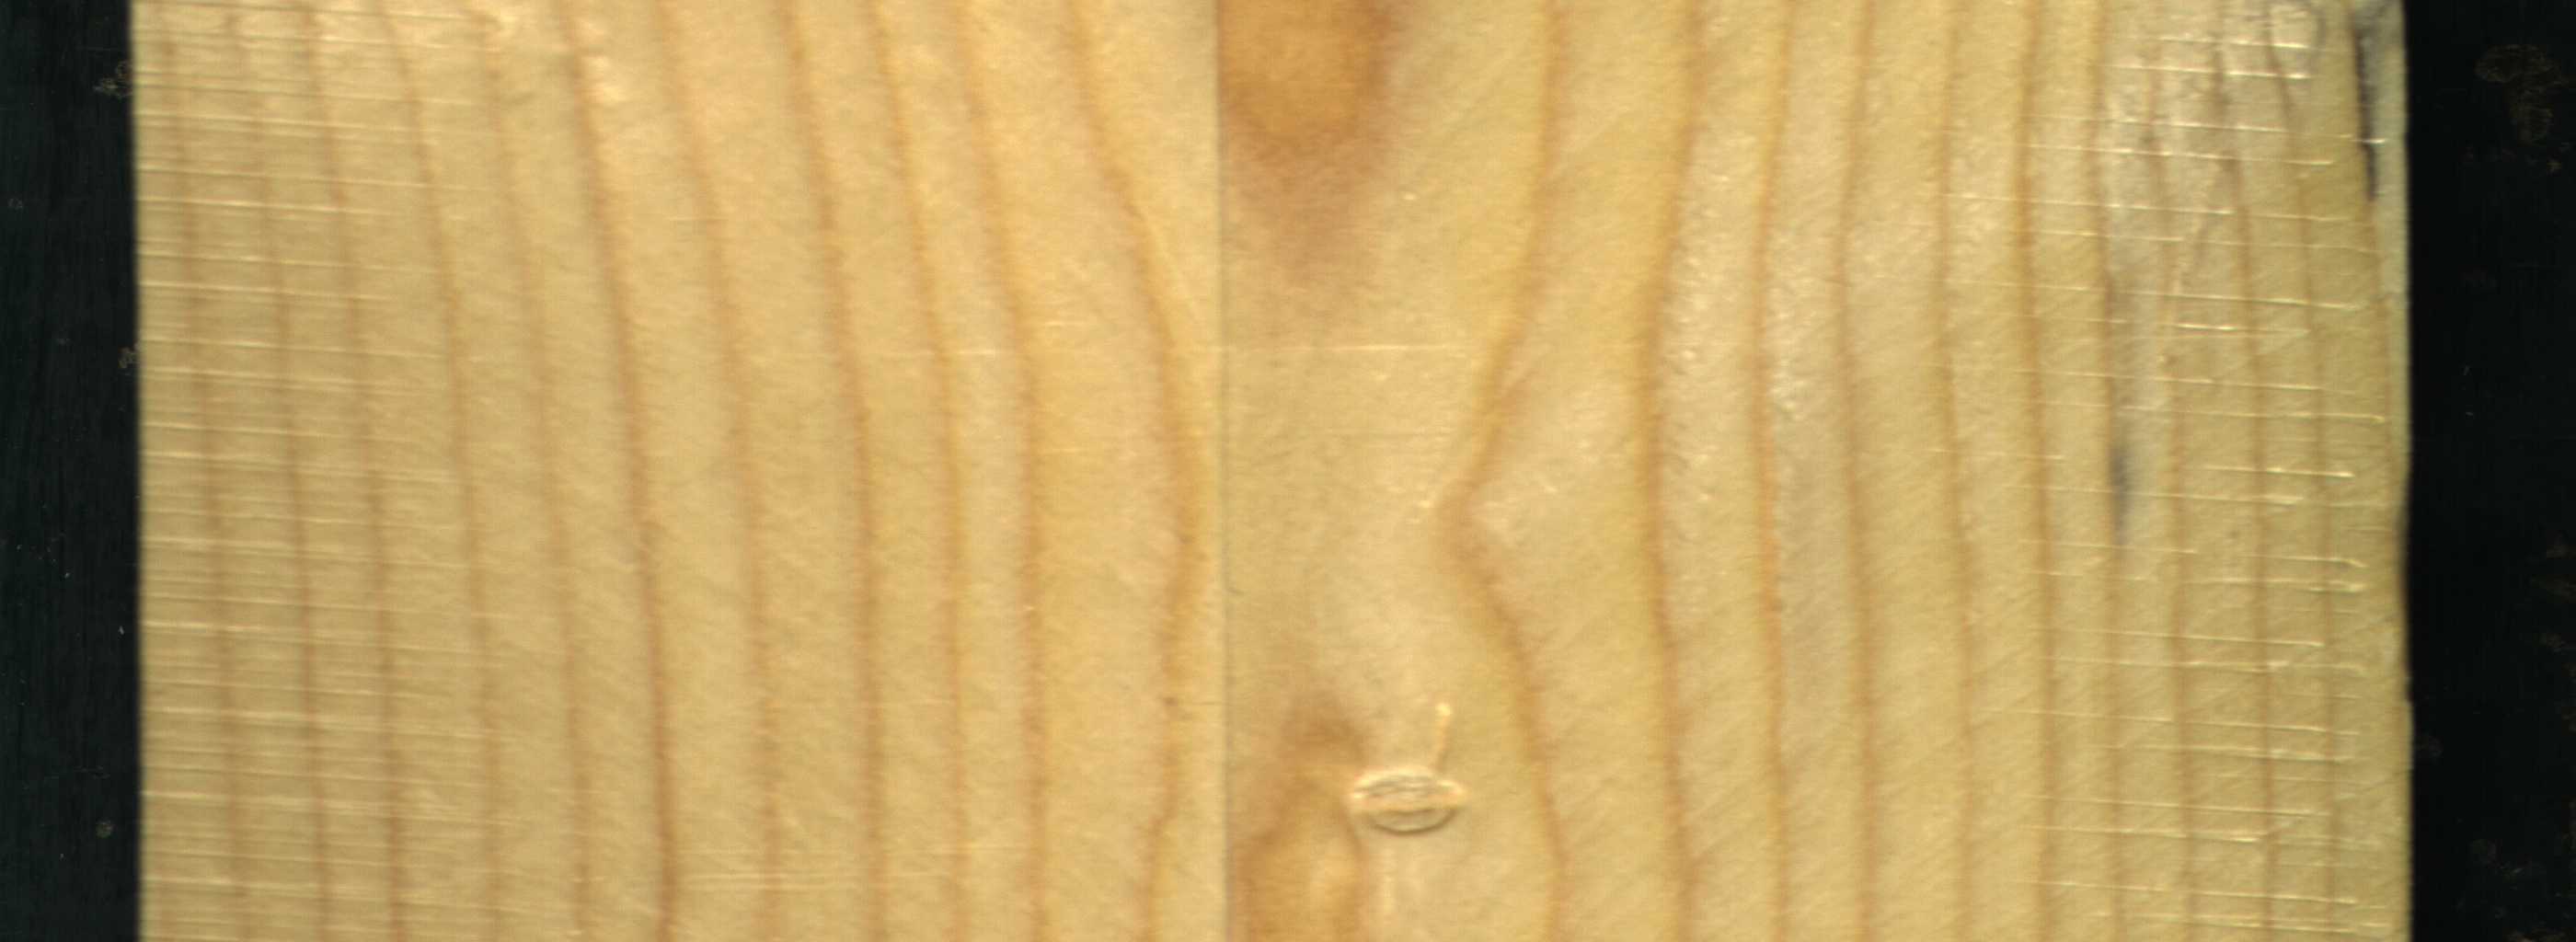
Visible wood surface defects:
resin
Live_Knot